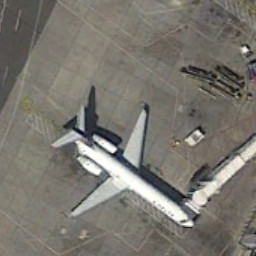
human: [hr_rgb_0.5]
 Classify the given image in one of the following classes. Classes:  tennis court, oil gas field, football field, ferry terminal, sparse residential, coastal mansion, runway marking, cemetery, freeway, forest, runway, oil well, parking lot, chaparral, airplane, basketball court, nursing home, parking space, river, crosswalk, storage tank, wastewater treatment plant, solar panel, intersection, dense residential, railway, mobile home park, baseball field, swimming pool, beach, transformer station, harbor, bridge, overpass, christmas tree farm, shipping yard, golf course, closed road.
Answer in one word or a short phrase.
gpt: airplane